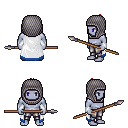
a pixel art fantasy rpg character, male body template, dark elf, purple skin, white trimmed cape, metal pants, brunette short mohawk hairstyle, chain hood, white cloth bracers, spear, four views (front, back, left, right), 2x2 character sprite sheet, small pixel art, hard edges, no anti-aliasing